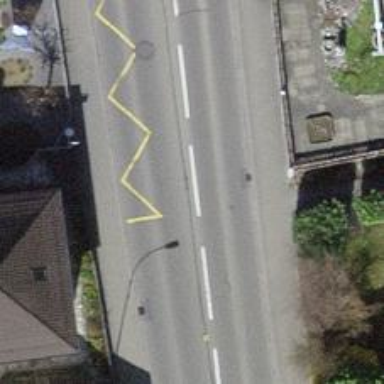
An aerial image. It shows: Bus stop with stop position for public transport.